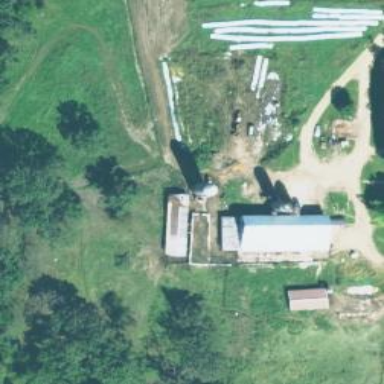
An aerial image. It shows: Silo.